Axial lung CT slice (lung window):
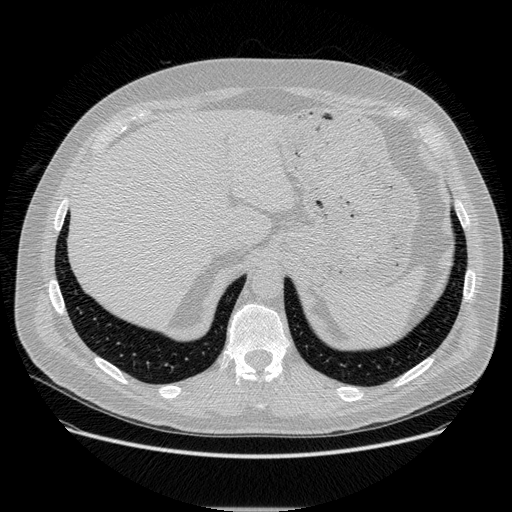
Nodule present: no